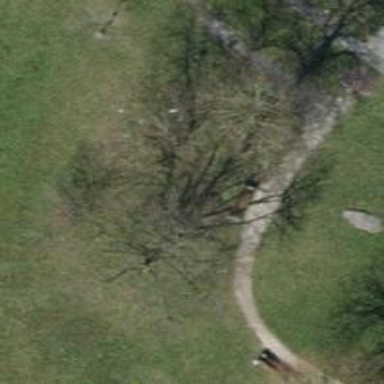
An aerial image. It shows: Brown bench.